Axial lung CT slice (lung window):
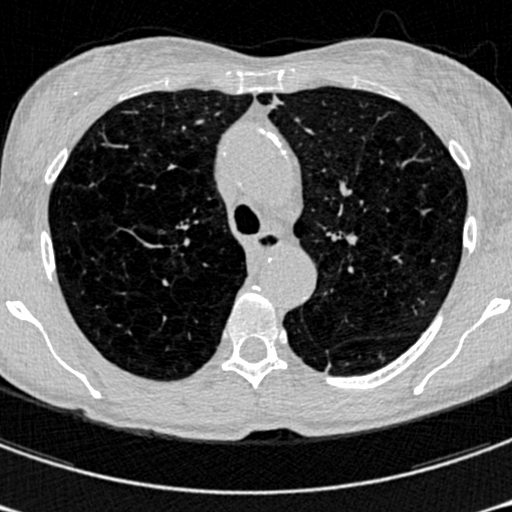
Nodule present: no